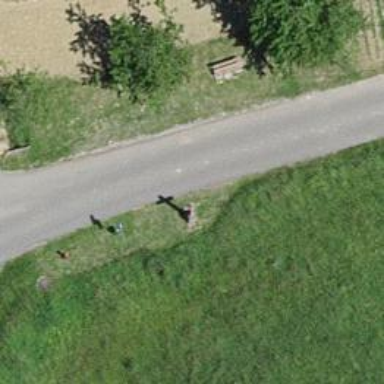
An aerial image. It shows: Historic wayside cross.